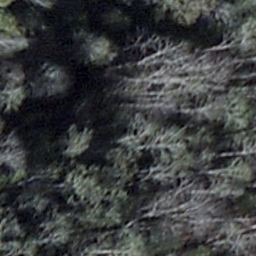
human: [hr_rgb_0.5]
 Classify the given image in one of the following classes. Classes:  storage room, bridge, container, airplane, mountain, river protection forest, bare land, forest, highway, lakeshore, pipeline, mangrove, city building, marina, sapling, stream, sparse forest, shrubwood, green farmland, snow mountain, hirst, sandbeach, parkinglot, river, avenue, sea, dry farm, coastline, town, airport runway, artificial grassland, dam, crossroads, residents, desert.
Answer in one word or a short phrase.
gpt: shrubwood